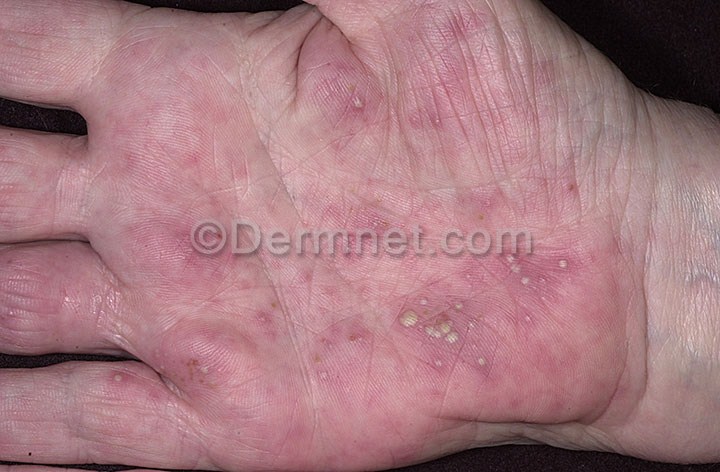
Disease: Eczema Photos